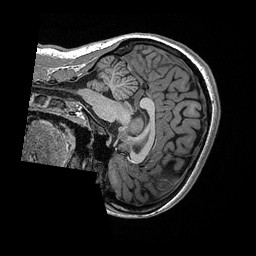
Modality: T1w
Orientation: sagittal
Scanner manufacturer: ge
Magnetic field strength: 3 T
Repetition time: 2.349 s
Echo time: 0.002968 s